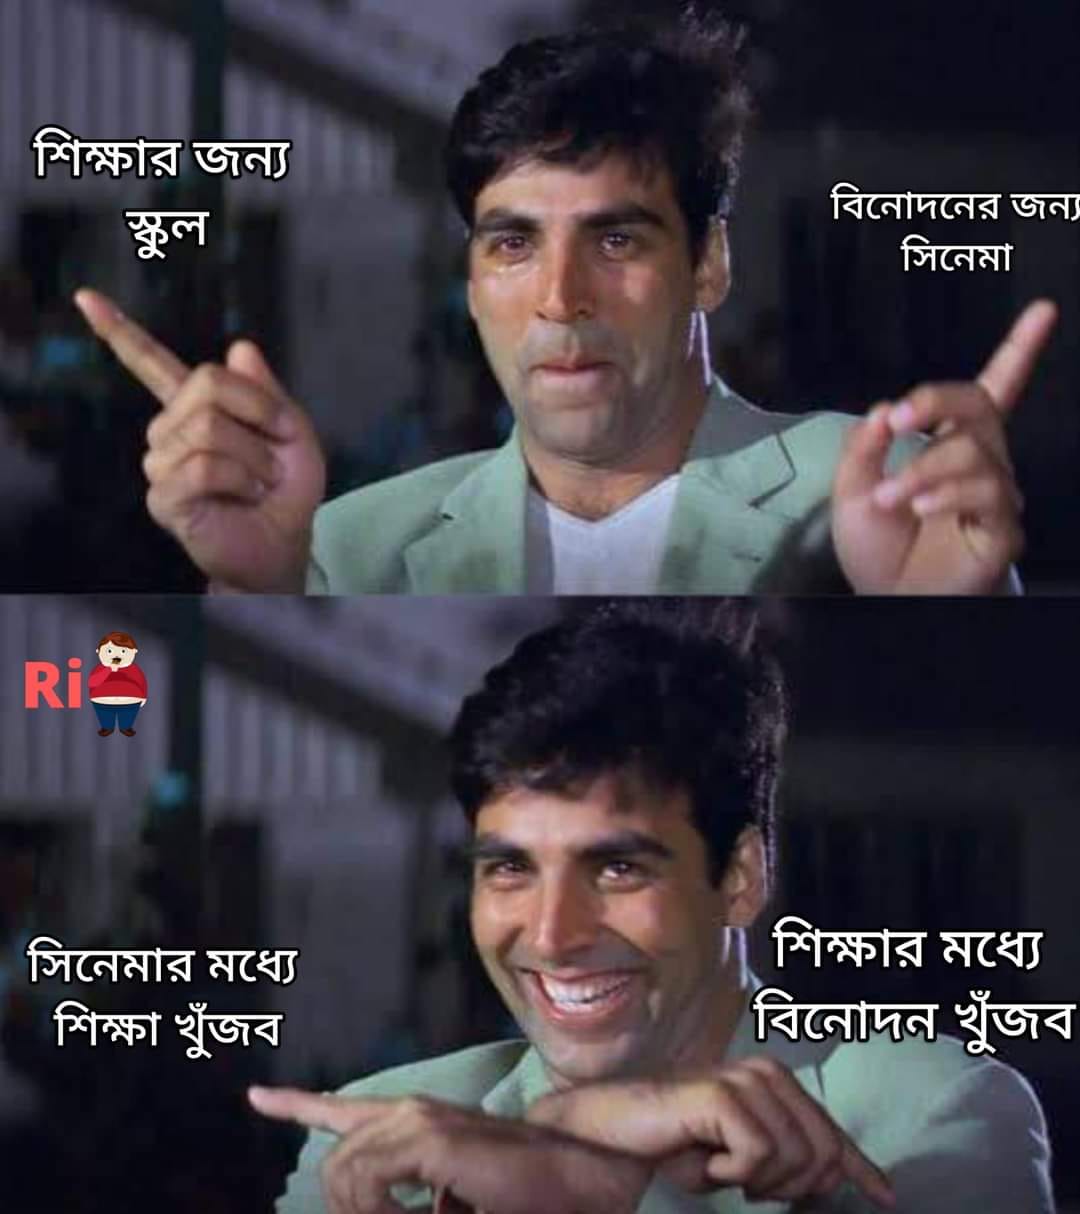
Text: শিক্ষার জন্য স্কুল বিনোদনের জন্য সিনেমা সিনেমার মধ্যেও শিক্ষা খুঁজব শিক্ষার মধ্যে বিনোদন খুঁজব
Label: Non Hate